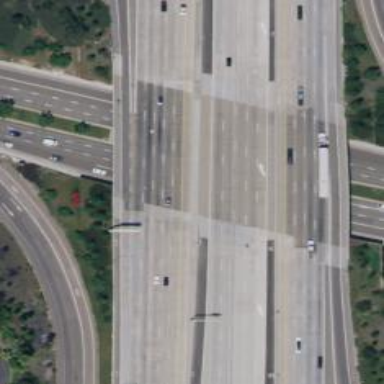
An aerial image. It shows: Motorway link bridge.